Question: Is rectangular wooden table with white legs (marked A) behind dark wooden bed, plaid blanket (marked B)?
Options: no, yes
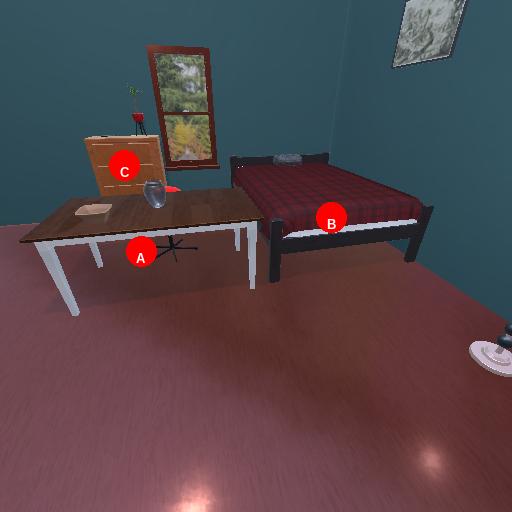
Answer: no